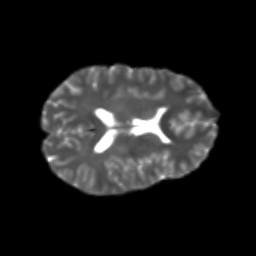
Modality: T2w
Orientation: axial
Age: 21
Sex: female
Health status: healthy
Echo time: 0.074 s